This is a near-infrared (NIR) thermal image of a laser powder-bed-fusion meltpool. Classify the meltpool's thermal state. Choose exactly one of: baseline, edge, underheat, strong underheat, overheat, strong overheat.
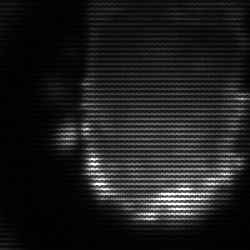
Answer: baseline